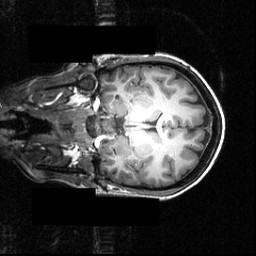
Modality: T1w
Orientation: coronal
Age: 21
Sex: female
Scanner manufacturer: siemens
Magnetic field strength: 3.951 T
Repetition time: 1.5 s
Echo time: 0.00335 s